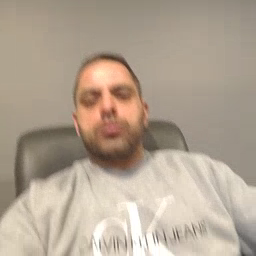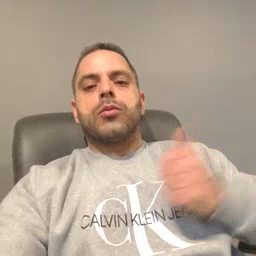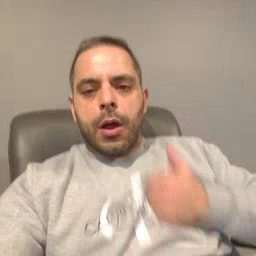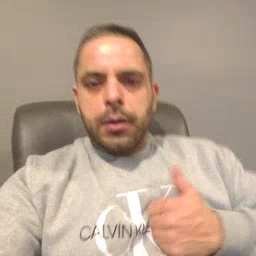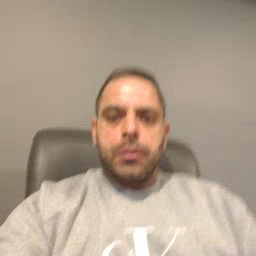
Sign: bath